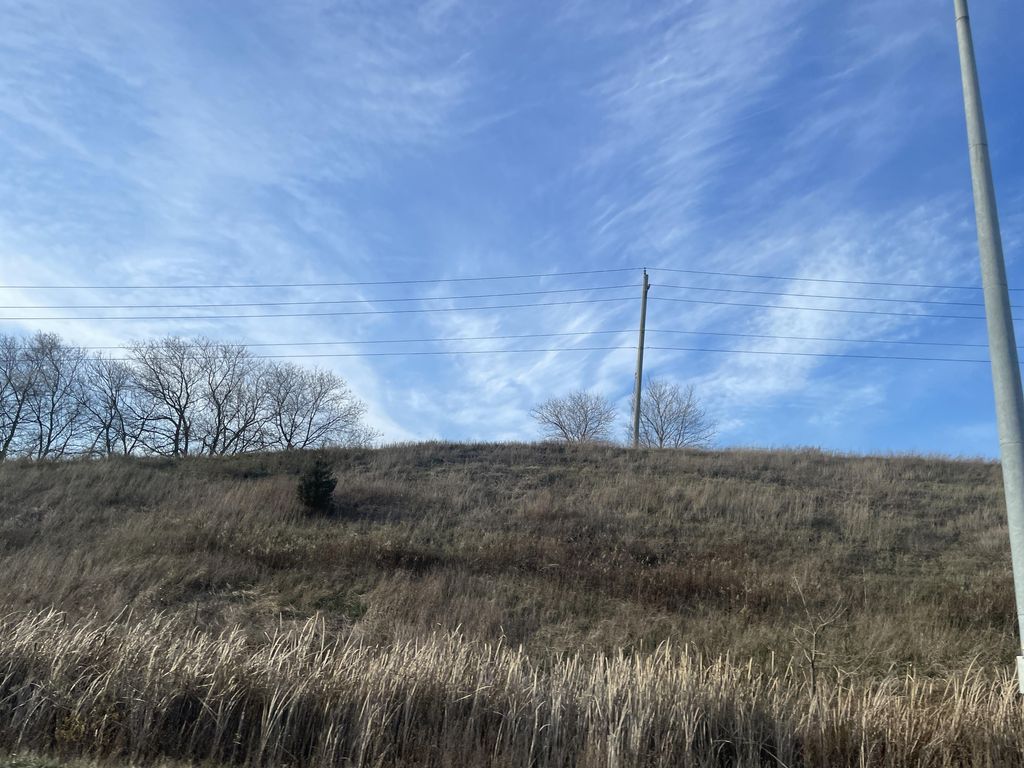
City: kitchener-waterloo